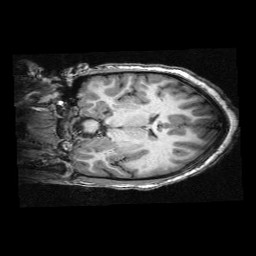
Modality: T1w
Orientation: coronal
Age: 11
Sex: female
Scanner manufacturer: siemens
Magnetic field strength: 3 T
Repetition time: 2.3 s
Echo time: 0.00336 s